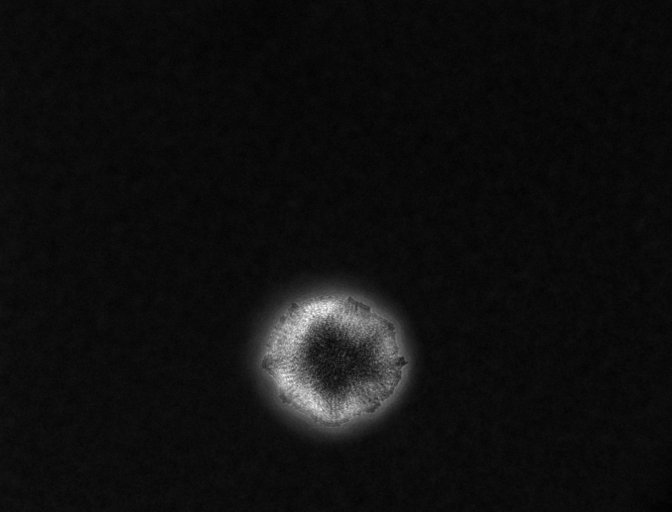
Phase contrast microscopy, 20x objective, 5 h incubation